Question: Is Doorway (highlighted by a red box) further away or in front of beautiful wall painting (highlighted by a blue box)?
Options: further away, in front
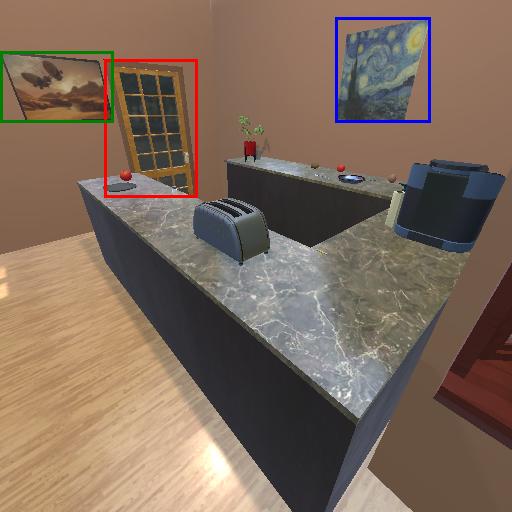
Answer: further away